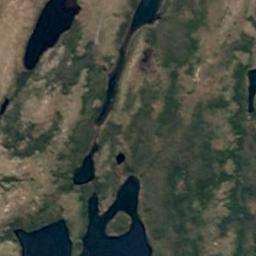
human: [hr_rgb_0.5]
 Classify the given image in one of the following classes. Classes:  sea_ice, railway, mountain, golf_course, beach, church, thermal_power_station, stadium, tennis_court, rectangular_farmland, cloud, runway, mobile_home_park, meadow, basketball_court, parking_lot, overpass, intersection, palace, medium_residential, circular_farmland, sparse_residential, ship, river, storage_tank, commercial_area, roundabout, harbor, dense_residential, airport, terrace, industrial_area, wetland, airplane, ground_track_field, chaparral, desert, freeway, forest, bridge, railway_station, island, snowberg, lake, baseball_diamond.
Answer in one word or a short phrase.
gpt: wetland